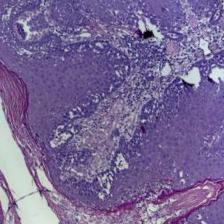
Diagnosis: OSCC